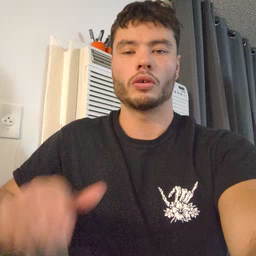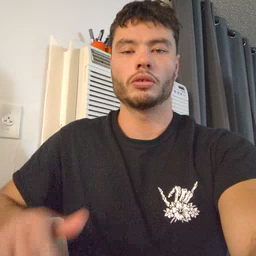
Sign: bird